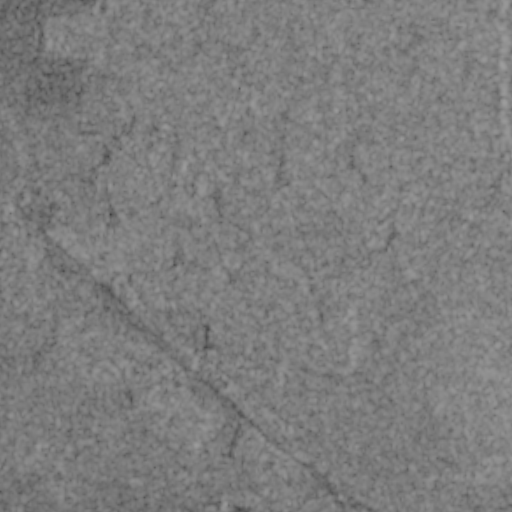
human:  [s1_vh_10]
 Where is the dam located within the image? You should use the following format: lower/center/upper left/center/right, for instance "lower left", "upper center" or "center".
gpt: The dam is located in the lower center of the image.
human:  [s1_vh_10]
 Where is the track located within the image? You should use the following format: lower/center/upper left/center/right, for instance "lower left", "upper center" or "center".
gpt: There is no track in the image.

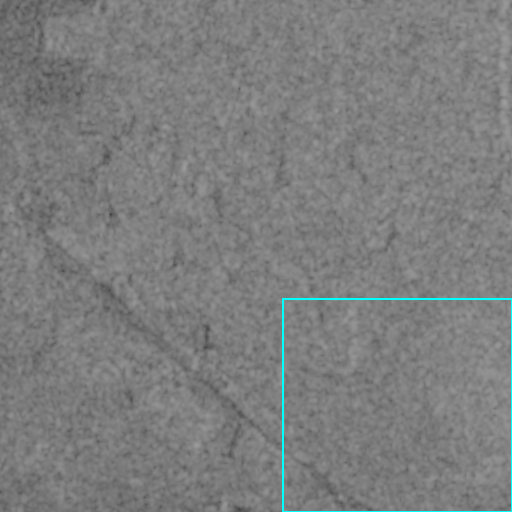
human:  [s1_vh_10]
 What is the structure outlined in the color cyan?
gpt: The structure outlined in cyan is a crop field.
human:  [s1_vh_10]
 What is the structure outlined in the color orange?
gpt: There is no orange outline.